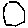
Label: hexagon